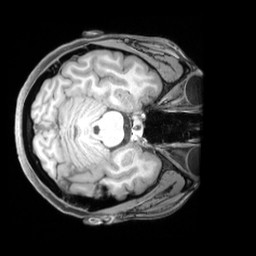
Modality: T1w
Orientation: axial
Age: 24
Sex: female
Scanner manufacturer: siemens
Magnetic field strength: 3 T
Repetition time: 1.97 s
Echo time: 0.00206 s